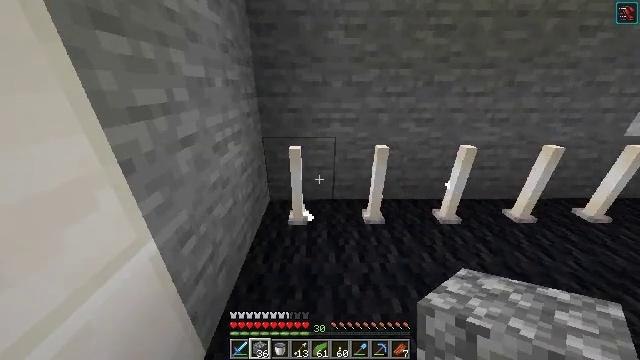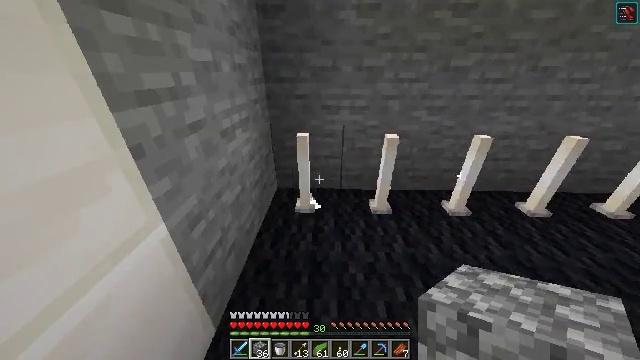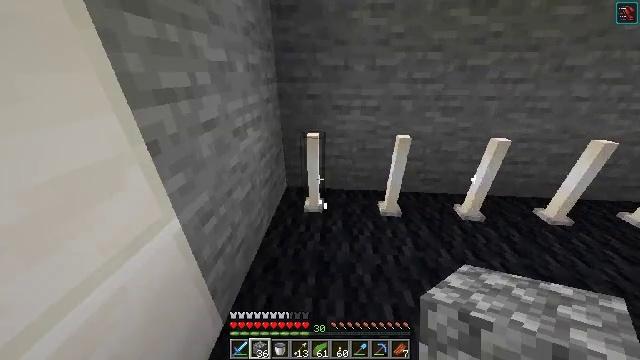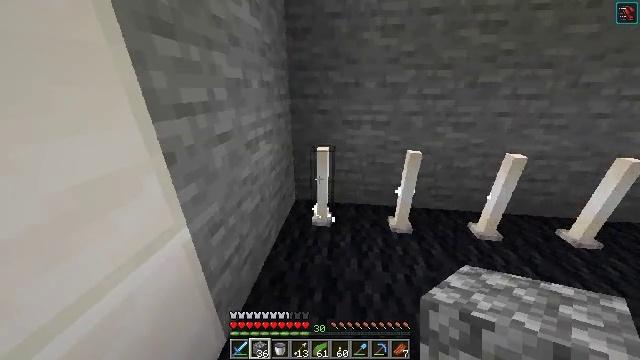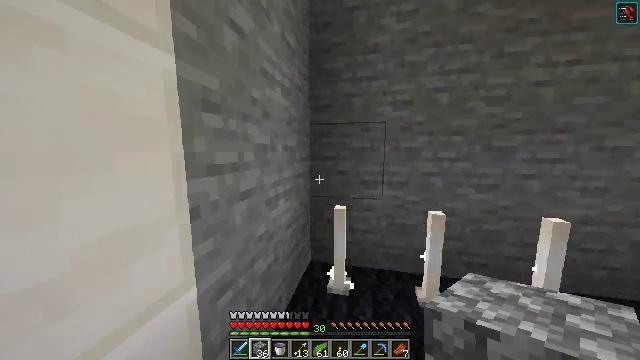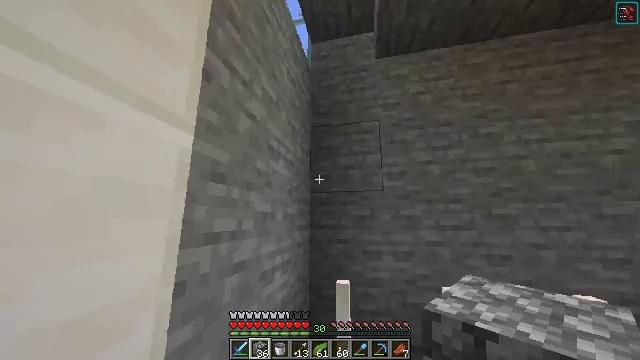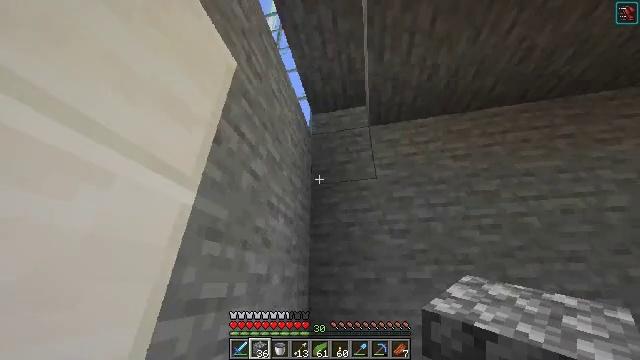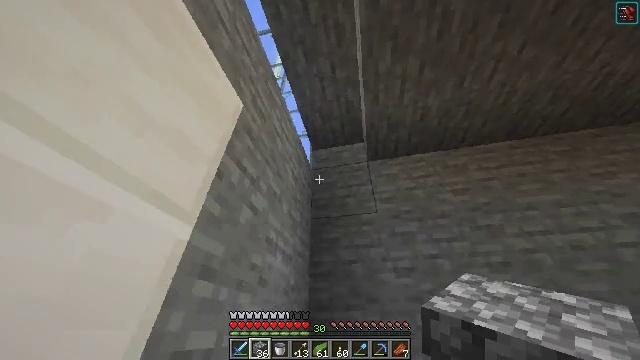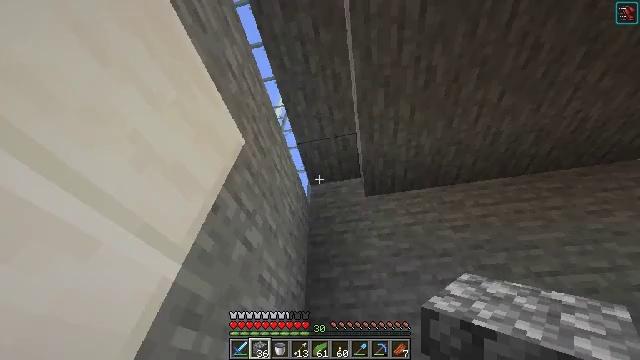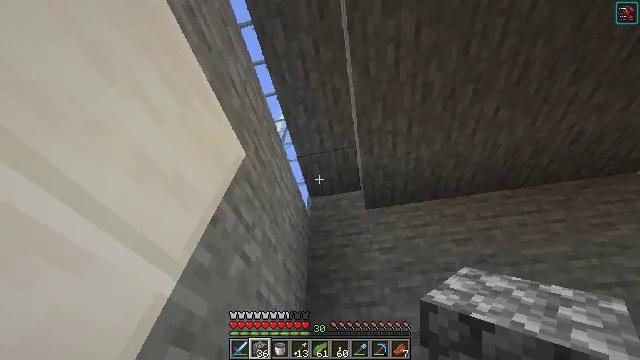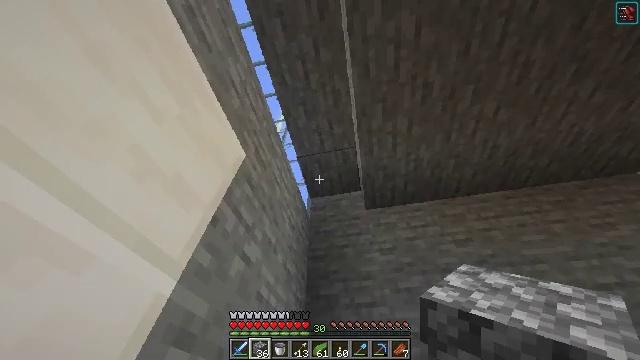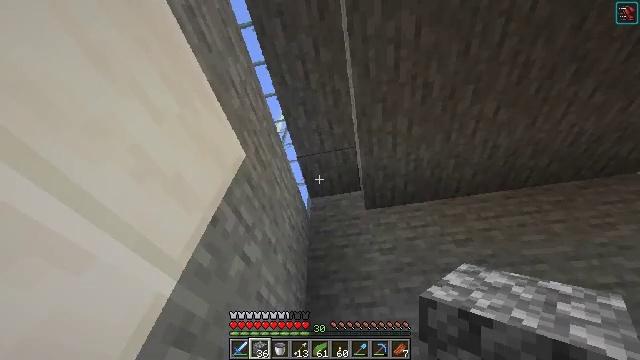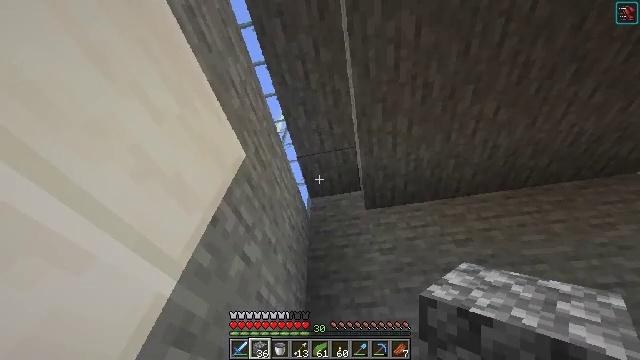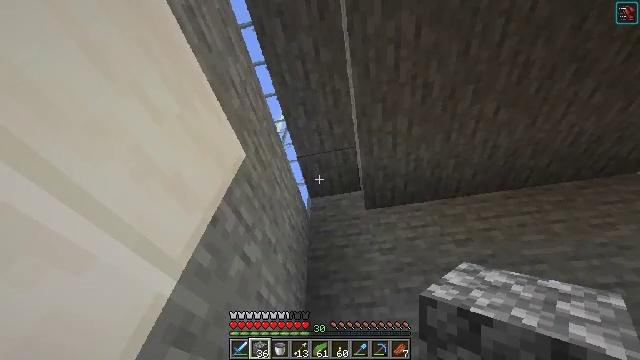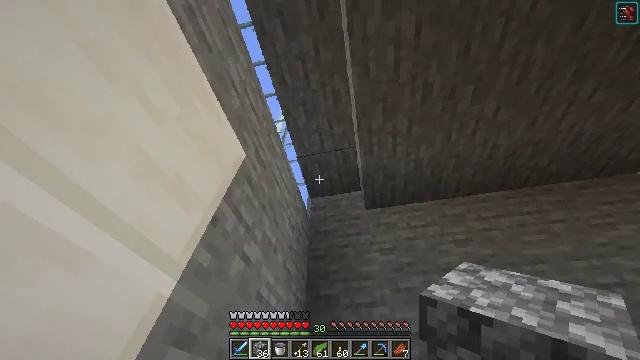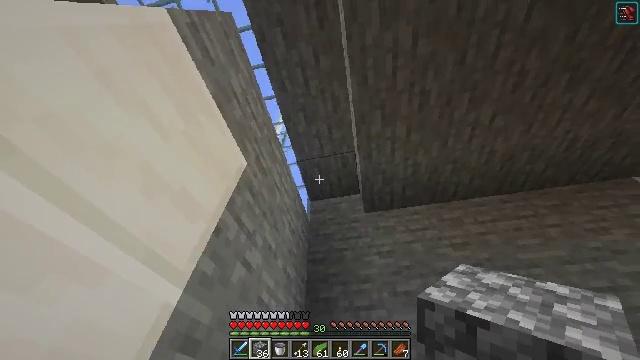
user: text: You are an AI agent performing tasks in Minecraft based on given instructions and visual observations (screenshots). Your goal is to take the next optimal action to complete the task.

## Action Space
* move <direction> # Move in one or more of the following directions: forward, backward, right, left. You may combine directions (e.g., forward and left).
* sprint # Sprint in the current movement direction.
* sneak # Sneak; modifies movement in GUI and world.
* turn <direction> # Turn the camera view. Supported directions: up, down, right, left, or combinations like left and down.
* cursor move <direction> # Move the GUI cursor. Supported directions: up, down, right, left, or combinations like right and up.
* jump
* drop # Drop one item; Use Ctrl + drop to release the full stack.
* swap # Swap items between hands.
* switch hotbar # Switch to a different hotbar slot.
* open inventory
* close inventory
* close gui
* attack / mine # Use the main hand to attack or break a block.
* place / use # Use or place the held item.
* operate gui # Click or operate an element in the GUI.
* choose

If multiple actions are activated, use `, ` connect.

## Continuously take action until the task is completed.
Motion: motion action
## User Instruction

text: Smash the stone slab to collect it.
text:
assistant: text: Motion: turn left and down
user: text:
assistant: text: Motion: turn left
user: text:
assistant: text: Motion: turn left and up
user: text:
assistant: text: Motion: turn left and up
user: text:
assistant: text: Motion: turn up
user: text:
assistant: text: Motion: turn up
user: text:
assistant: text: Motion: turn up
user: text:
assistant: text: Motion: turn up
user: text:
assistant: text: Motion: turn up
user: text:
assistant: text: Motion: no_op
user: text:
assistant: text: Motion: no_op
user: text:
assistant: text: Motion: no_op
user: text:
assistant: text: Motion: no_op
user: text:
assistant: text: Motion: no_op
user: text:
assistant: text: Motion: move back
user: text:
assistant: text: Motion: move back and move left
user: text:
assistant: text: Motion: move back and move left, turn down
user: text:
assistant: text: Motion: move back and move left, turn down
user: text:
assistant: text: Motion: turn down
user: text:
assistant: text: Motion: no_op
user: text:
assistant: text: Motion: turn left and down
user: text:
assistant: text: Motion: turn left and down
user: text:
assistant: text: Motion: turn left and down
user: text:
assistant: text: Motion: turn left and down
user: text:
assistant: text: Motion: move forward, turn left and down
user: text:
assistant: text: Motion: move forward, turn left and down
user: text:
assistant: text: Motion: move forward, turn left and down
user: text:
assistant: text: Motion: move forward, turn left and down
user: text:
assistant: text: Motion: move forward, turn left and down
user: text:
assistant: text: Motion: move forward